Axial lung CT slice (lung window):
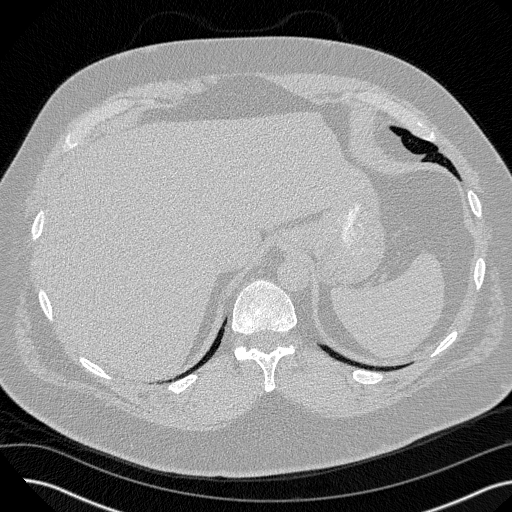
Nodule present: no